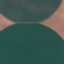
Land use / land cover: AnnualCrop